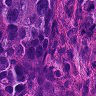
Metastatic tissue present: yes